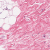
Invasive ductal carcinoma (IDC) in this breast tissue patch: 0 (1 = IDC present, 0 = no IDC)